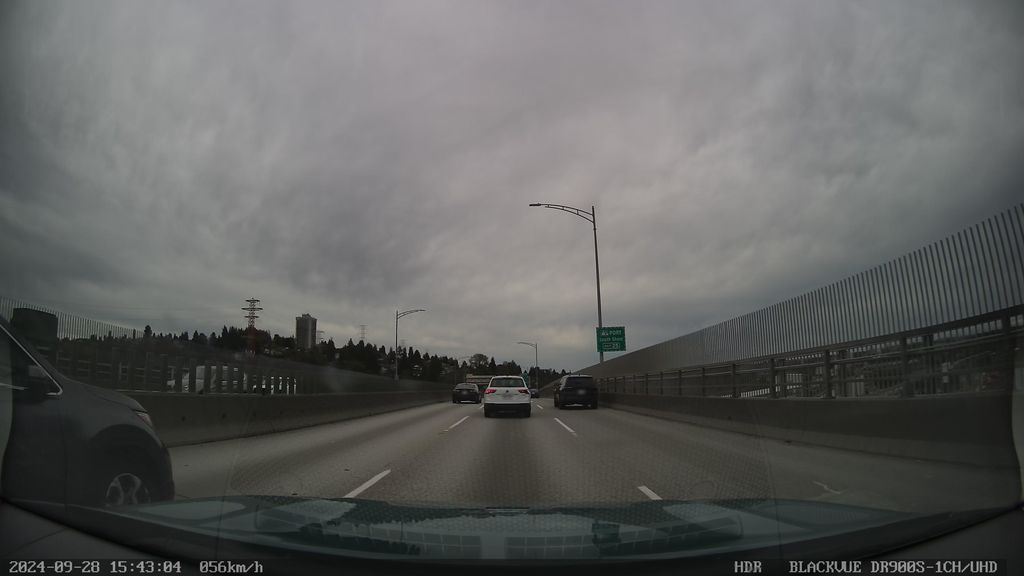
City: vancouver